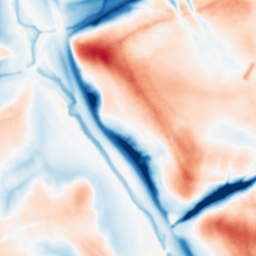
Category: multiscale
Decomposition family: dog_multiscale
Decomposition parameters: sigma_ratio: 1.6
n_scales: 6
base_sigma: 1
Upsampling method: lanczos
Upsampling parameters: scale: 8
Upsampling scale: 8